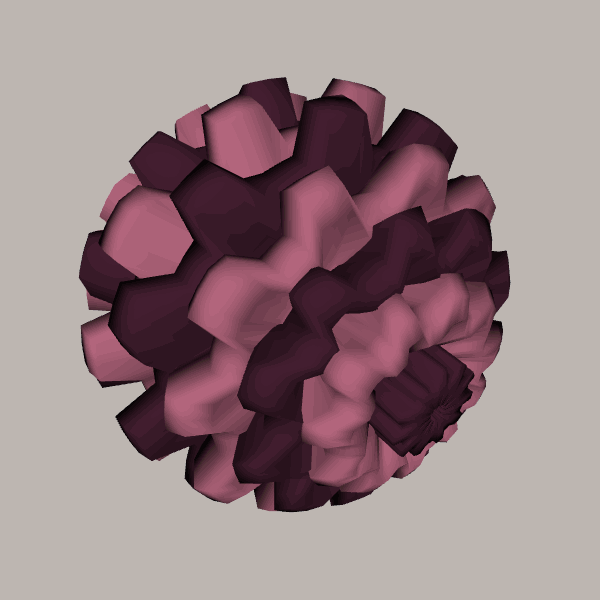
Background: light